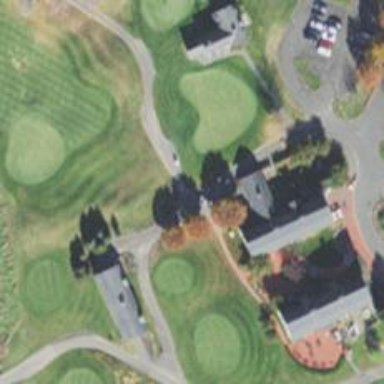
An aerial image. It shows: Pathway for golf carts.